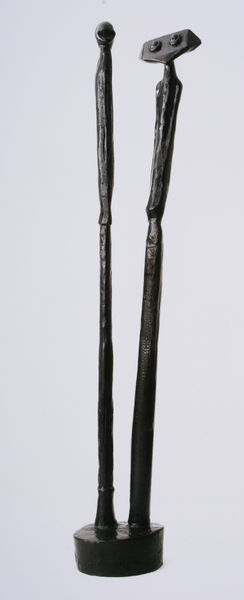
Titel: Les asperges de la lune, Die Mondspargel
Künstler: Max Ernst
Institution: Privatsammlung
Schlagwörter: dunkel, gruppe, kopf, schatten, weiß, menschen, frau, hell, hut, köpfe, mund, nase, schwarz, gesichter, arme, augen, lang, mensch, sockel, spiegel, auge, figur, paar, personen, kontrast, skulptur, man, stab, abstrakt, modern, formen, figuren, spitz, aufrecht, spiegeln, metall, bronze, glatt, plastik, podest, dünn, hoch, foto, fotografie, punkte, eisen, stangen, dürr, futuristisch, parallel, form, schwarzweiss, punkt, kugel, kugeln, photo, stäbe, hochkant, gegenüber, objekt, schrauben, längs, two people, spiegelnd, photogrphie, zwei figuren, aarme, giacometti, slim